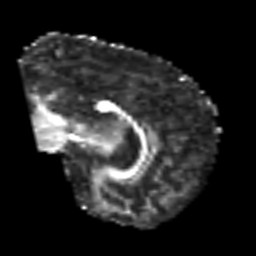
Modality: FA
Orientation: sagittal
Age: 50
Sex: male
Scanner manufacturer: siemens
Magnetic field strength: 3 T
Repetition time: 6.1 s
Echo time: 0.101 s